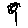
Label: flower